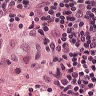
Metastatic tissue present: no